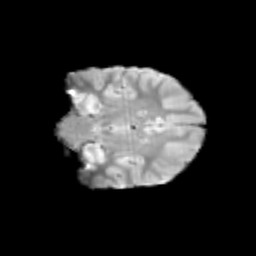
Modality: T2w
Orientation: coronal
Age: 11
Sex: female
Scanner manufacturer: siemens
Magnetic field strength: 3 T
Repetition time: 3.8 s
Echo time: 0.07 s